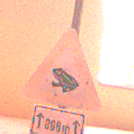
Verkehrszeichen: AmphibienwanderungRechts
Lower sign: LaengeEinerStrecke1
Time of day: Night
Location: Outdoor (Urban)
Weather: Overcast
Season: Winter
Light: Artificial